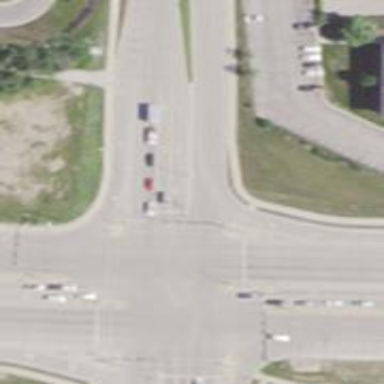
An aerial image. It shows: Marked crossing on asphalt footway.